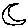
Label: moon